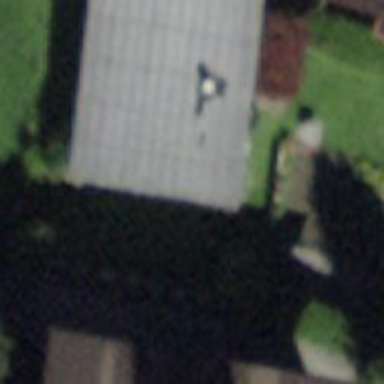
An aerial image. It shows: Garage building.